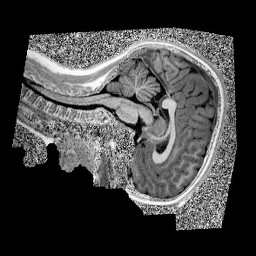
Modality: UNIT1
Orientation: sagittal
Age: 11
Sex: female
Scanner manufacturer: siemens
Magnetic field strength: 3 T
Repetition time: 4 s
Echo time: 0.00299 s